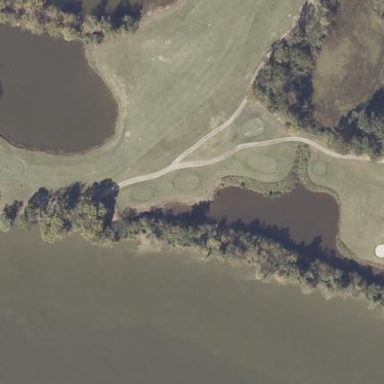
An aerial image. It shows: Golf fairway in the image.